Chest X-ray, AP view. Patient: 42 years old, sex M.
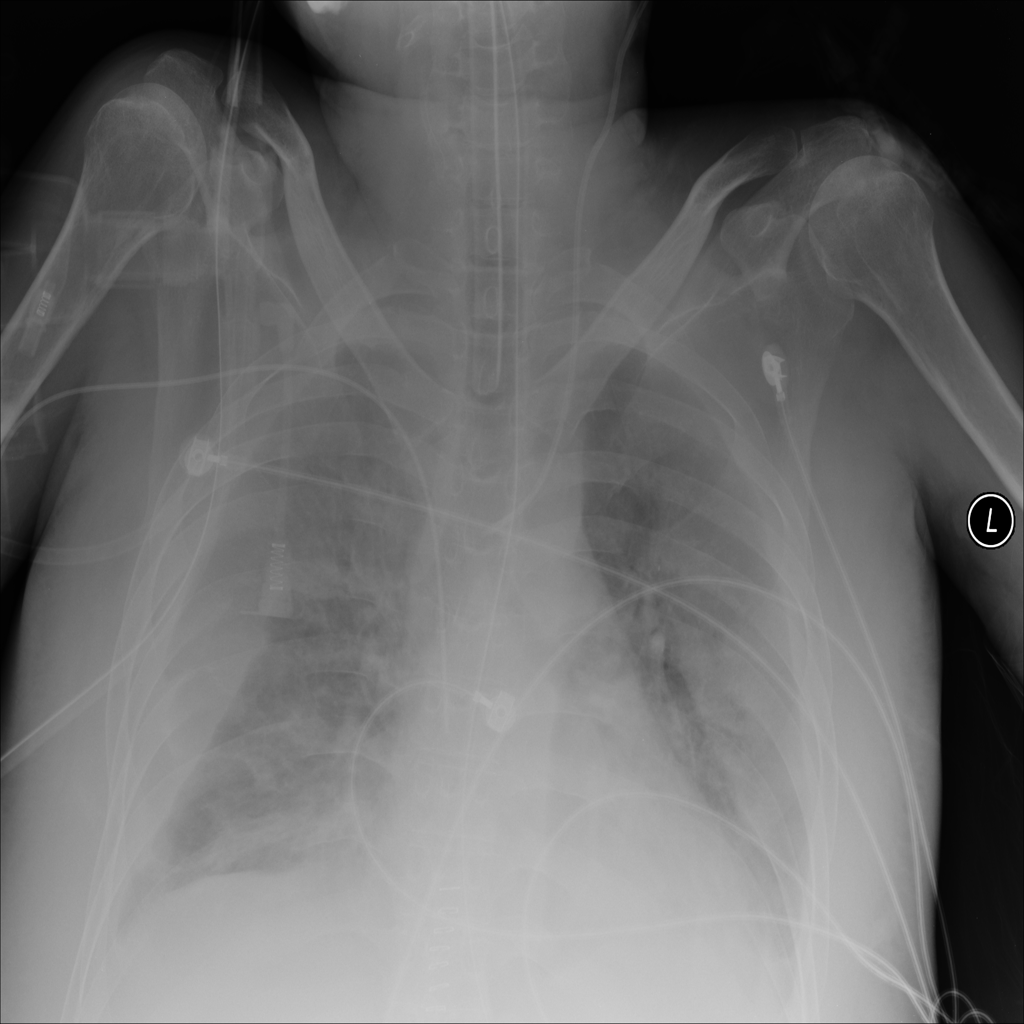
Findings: Effusion